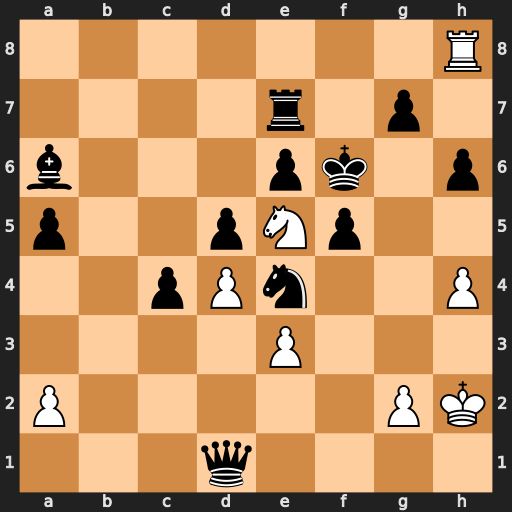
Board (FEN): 7R/4r1p1/b3pk1p/p2pNp2/2pPn2P/4P3/P5PK/3q4
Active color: w
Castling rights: -
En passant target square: -
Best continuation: Rf8+ Rf7 Rxf7#